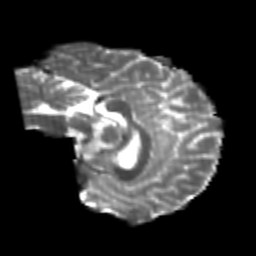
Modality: T2w
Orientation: sagittal
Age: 22
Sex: female
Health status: healthy
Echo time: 0.074 s